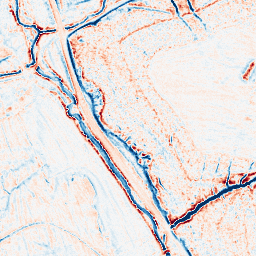
Category: edge_preserving
Decomposition family: anisotropic_diffusion
Decomposition parameters: iterations: 10
kappa: 100
gamma: 0.2
Upsampling method: sinc_blackman
Upsampling parameters: scale: 2
kernel_size: 8
Upsampling scale: 2